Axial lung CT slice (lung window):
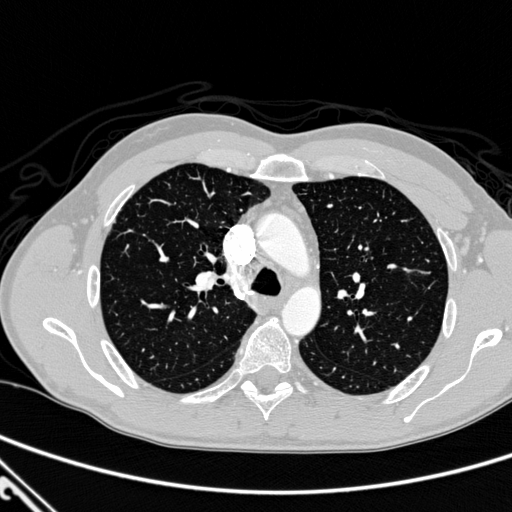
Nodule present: no